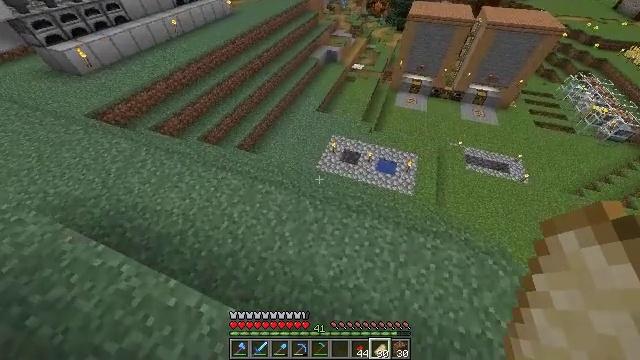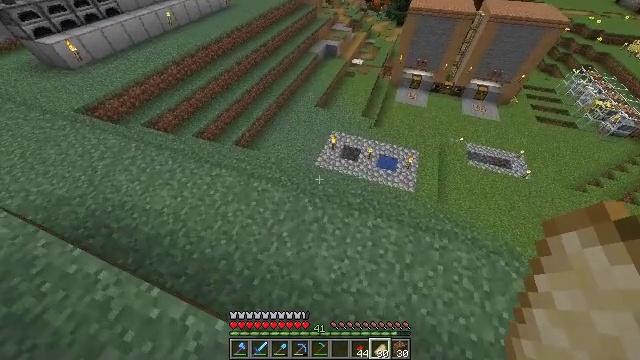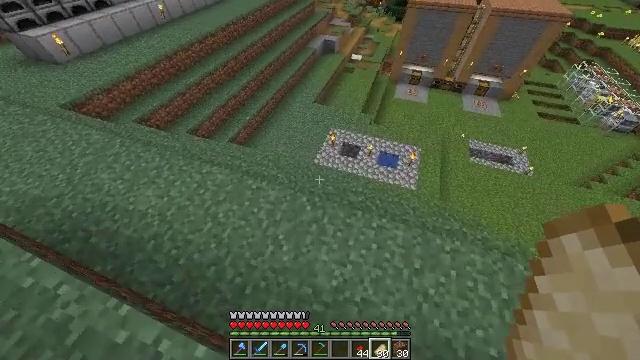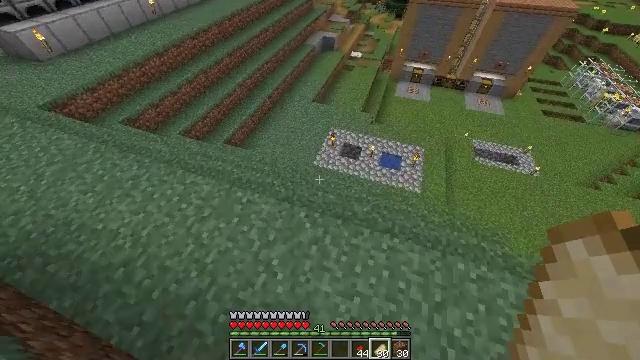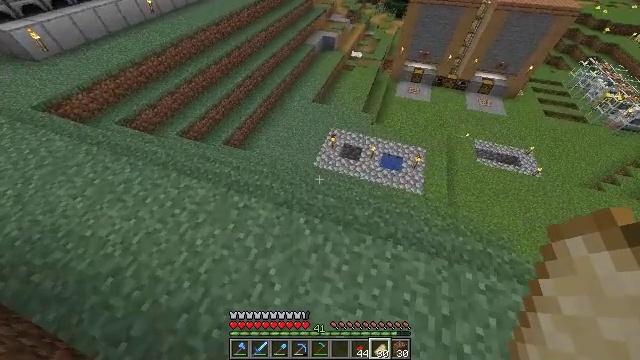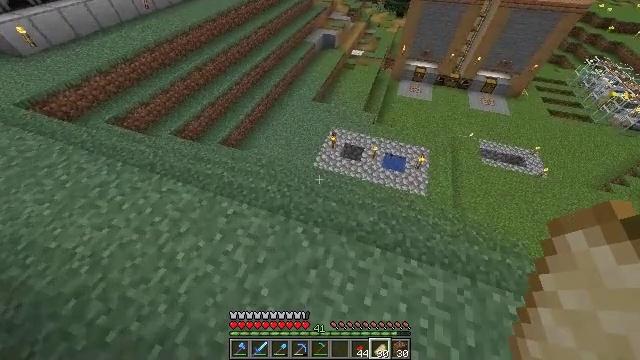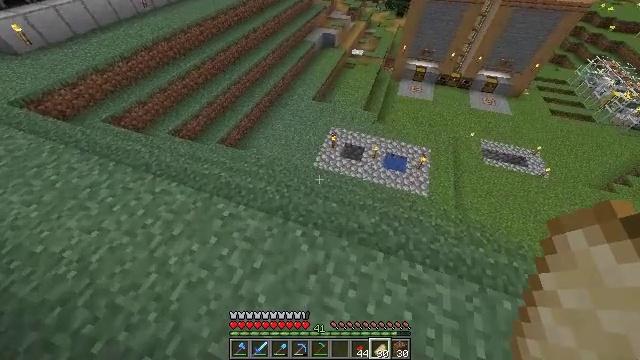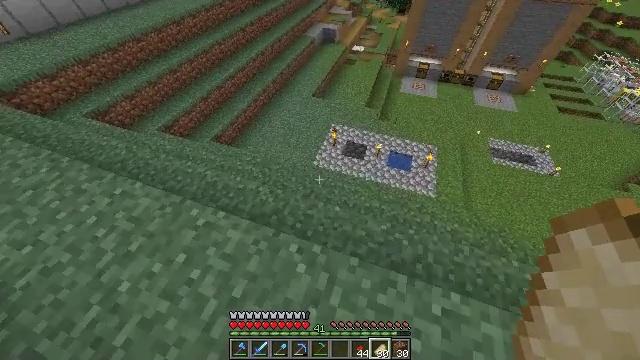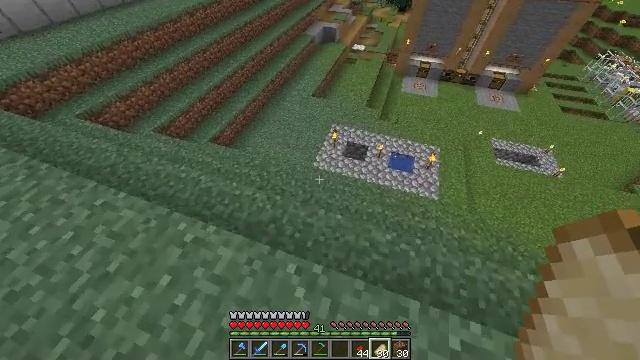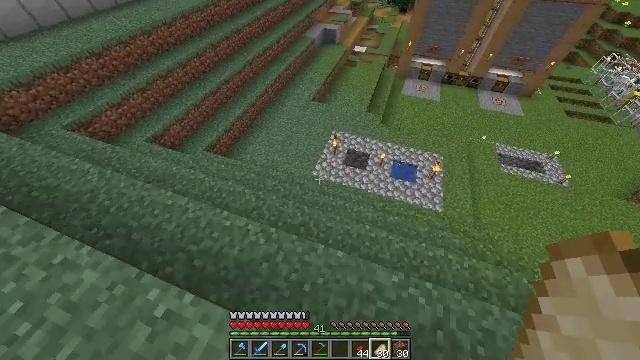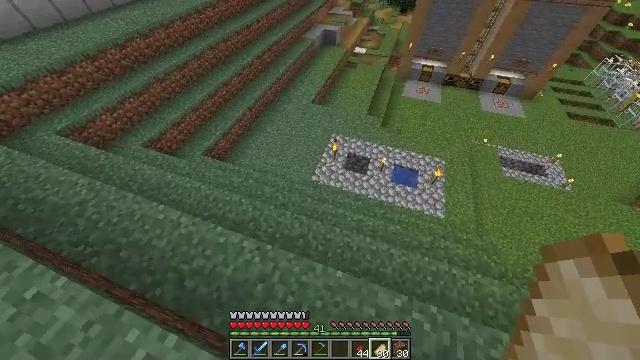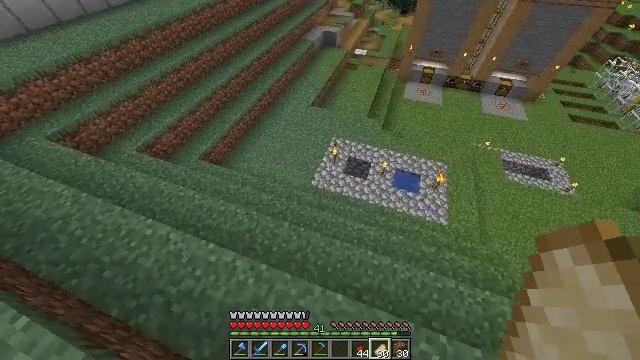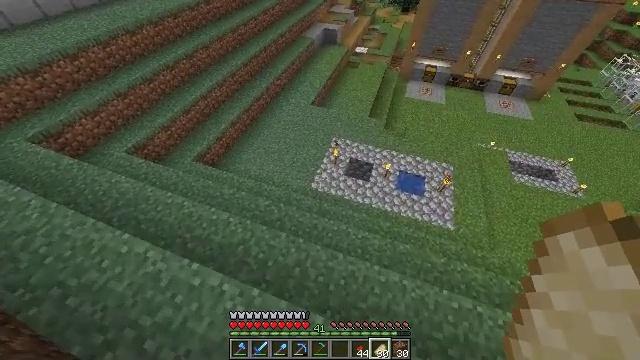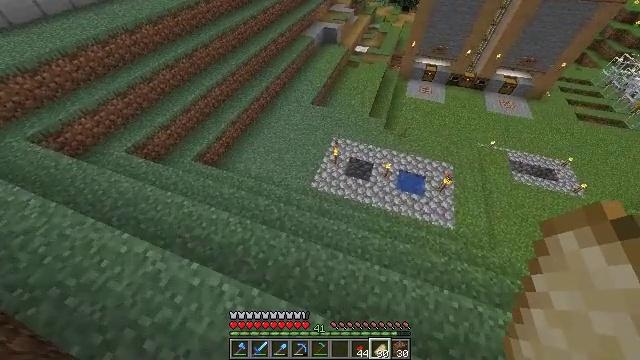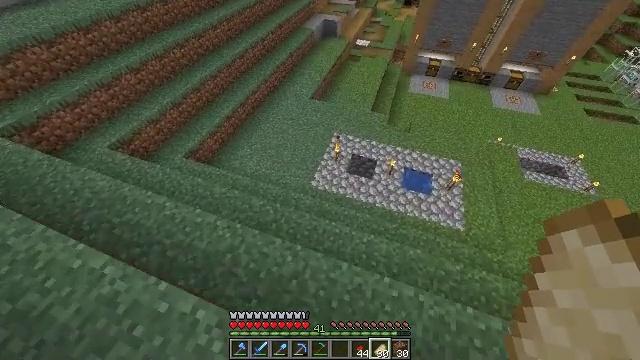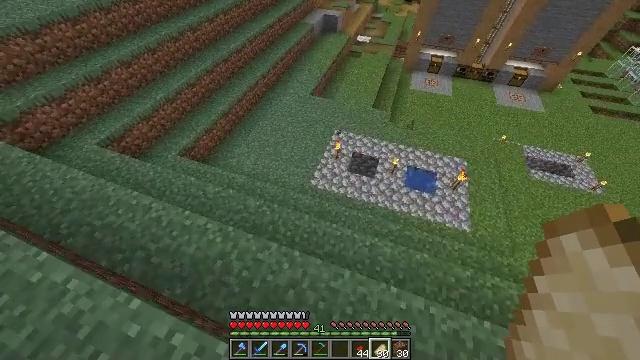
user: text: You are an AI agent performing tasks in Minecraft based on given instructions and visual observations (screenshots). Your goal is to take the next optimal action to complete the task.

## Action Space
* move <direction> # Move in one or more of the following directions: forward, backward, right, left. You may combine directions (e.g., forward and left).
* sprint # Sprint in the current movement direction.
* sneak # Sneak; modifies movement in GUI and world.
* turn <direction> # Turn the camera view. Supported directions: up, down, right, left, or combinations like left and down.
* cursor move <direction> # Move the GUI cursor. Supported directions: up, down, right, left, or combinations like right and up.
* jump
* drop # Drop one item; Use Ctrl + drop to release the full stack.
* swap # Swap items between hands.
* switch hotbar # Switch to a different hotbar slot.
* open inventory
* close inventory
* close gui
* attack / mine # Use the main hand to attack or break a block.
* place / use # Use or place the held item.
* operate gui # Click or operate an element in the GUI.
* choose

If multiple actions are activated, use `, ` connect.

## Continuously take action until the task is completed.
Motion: motion action
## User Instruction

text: Craft a dried kelp block.
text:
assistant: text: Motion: move forward
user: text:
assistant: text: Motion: move forward, sprint
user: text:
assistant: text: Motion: move forward, sprint
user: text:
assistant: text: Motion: move forward, sprint
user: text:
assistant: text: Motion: move forward
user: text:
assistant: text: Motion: move forward
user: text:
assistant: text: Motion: move forward, sprint
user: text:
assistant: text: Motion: move forward, sprint
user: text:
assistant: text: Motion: move forward, sprint
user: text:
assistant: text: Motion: move forward, sprint
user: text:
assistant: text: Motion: move forward
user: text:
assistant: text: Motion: move forward
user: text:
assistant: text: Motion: move forward
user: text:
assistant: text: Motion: move forward
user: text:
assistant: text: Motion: move forward, sprint
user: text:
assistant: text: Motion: move forward, sprint
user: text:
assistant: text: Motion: move forward, sprint
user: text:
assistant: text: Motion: move forward, sprint
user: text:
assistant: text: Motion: move forward, sprint
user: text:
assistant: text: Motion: move forward
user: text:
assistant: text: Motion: move forward
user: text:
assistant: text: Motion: move forward
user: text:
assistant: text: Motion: move forward
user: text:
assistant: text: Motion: move forward
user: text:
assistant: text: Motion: move forward
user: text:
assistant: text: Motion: move forward
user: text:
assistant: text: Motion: move forward, jump
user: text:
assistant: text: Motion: move forward, jump
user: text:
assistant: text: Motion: move forward, jump
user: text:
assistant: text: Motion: move forward, jump